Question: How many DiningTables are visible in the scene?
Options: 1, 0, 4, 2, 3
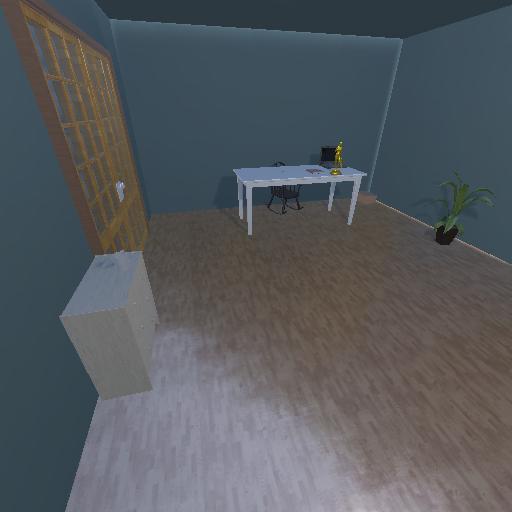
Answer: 1